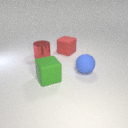
large blue rubber sphere in front of large red metal cylinder